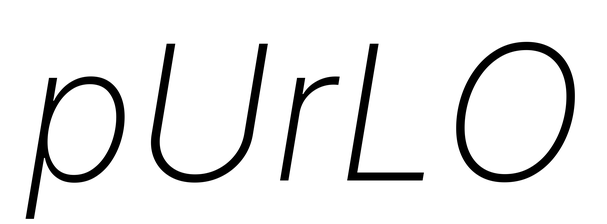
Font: Inter-Italic_ExtraLight_Italic